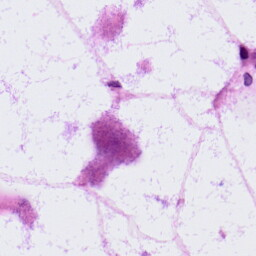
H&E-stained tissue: LymphNode